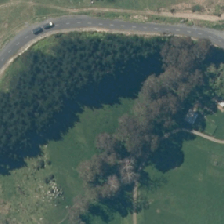
Land cover: high_producing_grassland